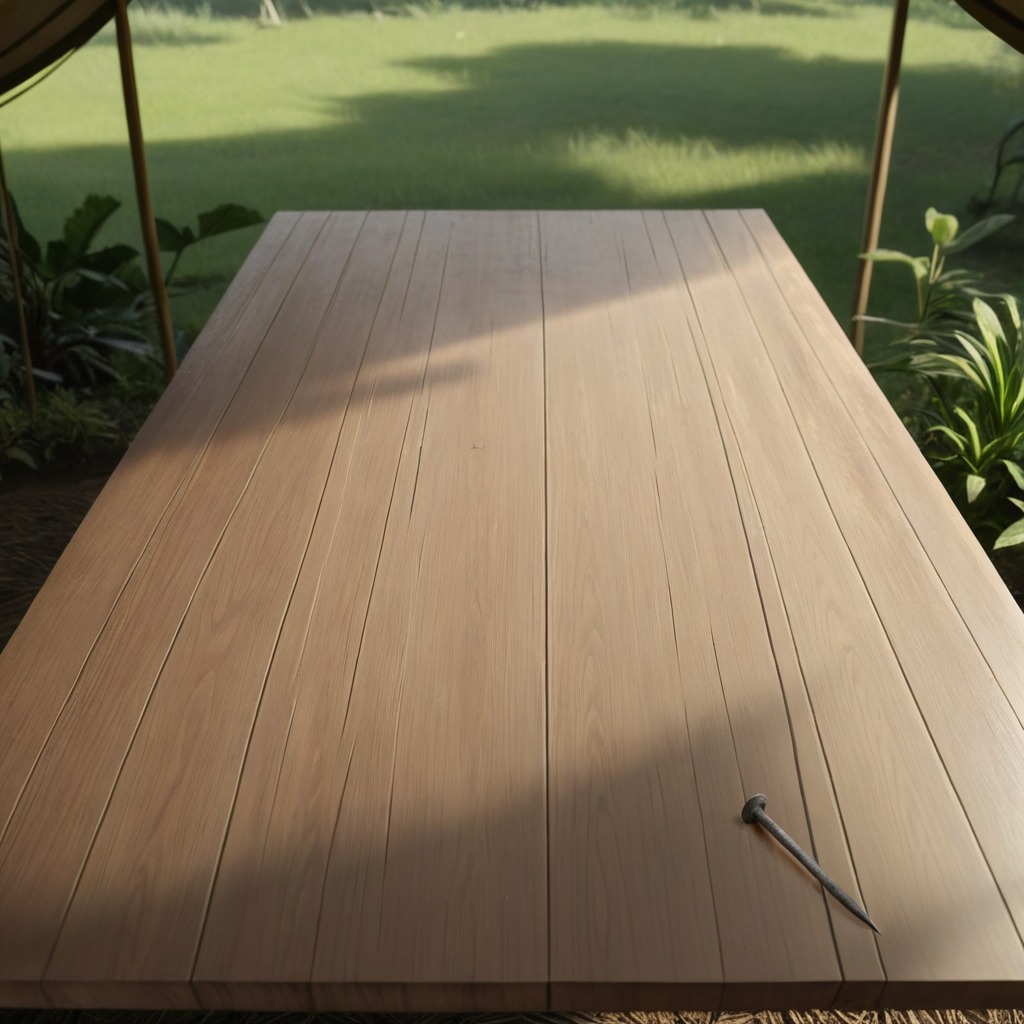
An iron nail is lying on the wooden table.